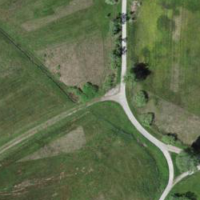
EUNIS habitat code: 16
Species observed at this site:
Menyanthes trifoliata